Question: I have an image and some text floated next to it. I have a title which I wan't to be on its own line so I set it to display:block but it's not working. I can't for the life of me figure it out. It seems to work when I don't have it floated.
Here is an image to help make it clear. I want the image 'Fin MCool' to be display block

Here is my code:
<URL>
HTML
'''
<div class="staff">
<img src="../assets/images/fin.jpg" alt="">
<div class="staffContent">
<img src="../assets/images/fintitle.png" alt="">
<p>Stunt pilot with the Red Arrows (UK airforce stunt team), has served in combat choppers in 3 recent wars, and fears nothing except small dogs and single women.</p>
<p>Owns an Extra EA-200 for the ultimate full stunt flight experience, and flies all our other fixed wing craft much more sedately when required. And, yes, that is his real name. He's Irish and he doesn't want to talk about it.</p>
</div>
</div>
'''
CSS
'''
.staff{
color:#001D5D;
margin-left: 10px;
}
.staff img {
float:left;
}
.staffContent img {
display: block;
}
.staffContent {
width:500px;
float:left;
}
'''
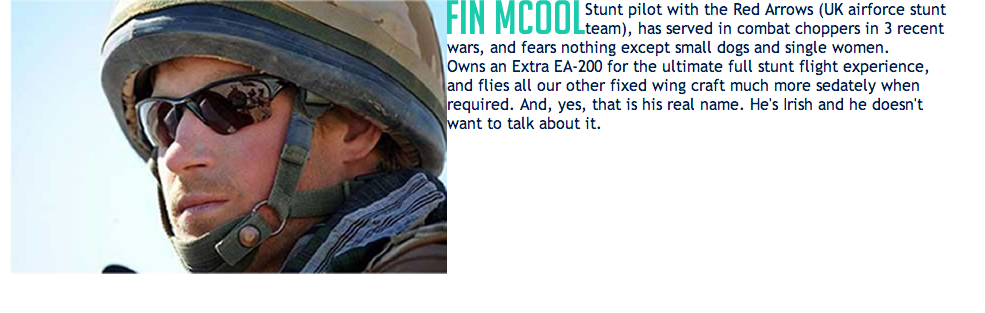
Answer: The problem is not with the block display, all images are displayed as block in your code. Your problem is that the second image gets a 'float: left' against your wish (you wanted only the first image to float).
This is because the rules of '.staff img' are modifying images in '.staff', not only the direct child as you probably want. The simplest fix is
'.staff > img {'
The '>' between the selectors means only direct child elements.